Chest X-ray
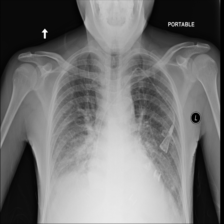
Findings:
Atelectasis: negative
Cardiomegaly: negative
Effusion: negative
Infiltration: negative
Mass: negative
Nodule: negative
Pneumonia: negative
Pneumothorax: negative
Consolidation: negative
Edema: positive
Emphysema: negative
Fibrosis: negative
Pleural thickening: negative
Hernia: negative